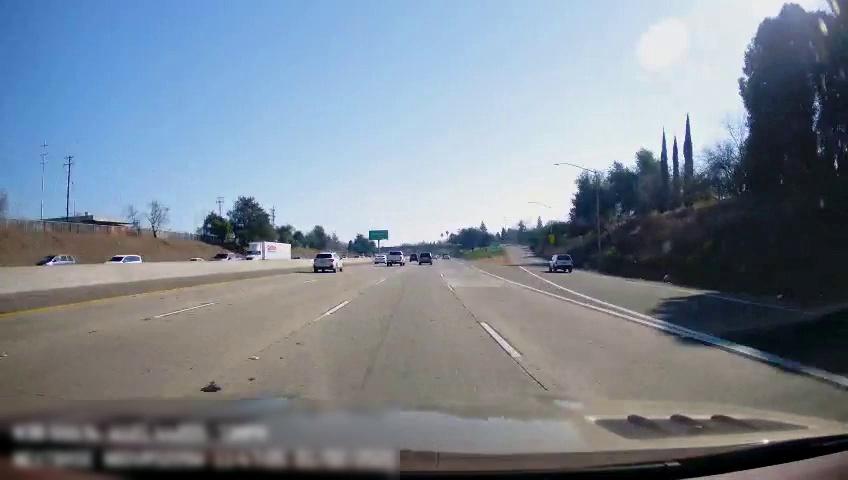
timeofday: Day
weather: Sunny
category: Drivable Space
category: Vehicles | SUV
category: Vehicles | SUV
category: Vehicles | Truck
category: Vehicles | SUV
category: Vehicles | Truck
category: Vehicles | SUV
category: Vehicles | SUV
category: Vehicles | SUV
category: Vehicles | Car
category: Lanes | Alternate Lane
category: Lanes | Alternate Lane
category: Lanes | Alternate Lane
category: Lanes | Alternate Lane
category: Lanes | Current Lane
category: Lanes | Alternate Lane
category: Lanes | Alternate Lane
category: Traffic | Signs